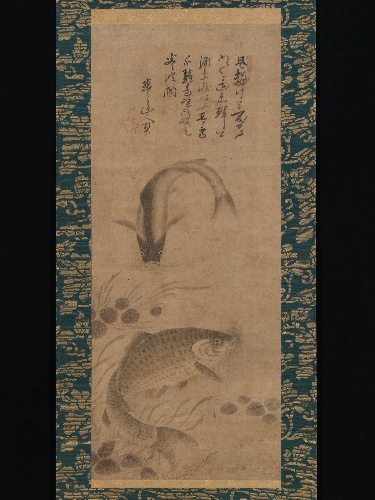
Title: 楊月筆    默默道人賛   藻鯉図|Carp and Waterweeds
Artist: Yōgetsu|Mokumoku Dōjin
Artist bio: Japanese, active late 15th century|Japanese, active late 15th century
Date: late 15th century
Object type: Hanging scroll
Classification: Paintings
Medium: Hanging scroll; ink on silk
Culture: Japan
Period: Muromachi period (1392–1573)
Dimensions: Image: 33 7/16 × 13 7/8 in. (85 × 35.2 cm)
Overall with mounting: 65 3/4 × 19 1/16 in. (167 × 48.4 cm)
Overall with knobs: 65 3/4 × 20 7/8 in. (167 × 53 cm)
Department: Asian Art
Credit line: Mary Griggs Burke Collection, Gift of the Mary and Jackson Burke Foundation, 2015
Accession year: 2015
Repository: Metropolitan Museum of Art, New York, NY
Tags: Fish